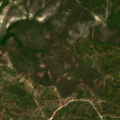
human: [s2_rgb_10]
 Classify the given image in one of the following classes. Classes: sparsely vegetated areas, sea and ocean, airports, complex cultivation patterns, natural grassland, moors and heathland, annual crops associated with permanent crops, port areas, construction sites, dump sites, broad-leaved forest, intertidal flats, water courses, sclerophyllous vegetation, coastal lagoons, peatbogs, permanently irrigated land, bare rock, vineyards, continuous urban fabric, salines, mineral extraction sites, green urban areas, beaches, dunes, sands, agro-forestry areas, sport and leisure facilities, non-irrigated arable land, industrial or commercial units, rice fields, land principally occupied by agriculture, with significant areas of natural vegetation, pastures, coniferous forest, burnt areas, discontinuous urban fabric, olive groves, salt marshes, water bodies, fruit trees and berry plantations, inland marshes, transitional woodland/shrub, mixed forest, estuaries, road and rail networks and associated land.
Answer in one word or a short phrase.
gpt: olive groves, agro-forestry areas